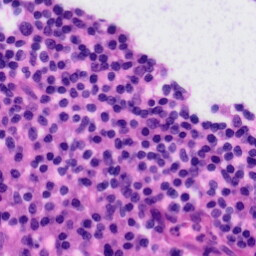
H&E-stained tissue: Tonsil